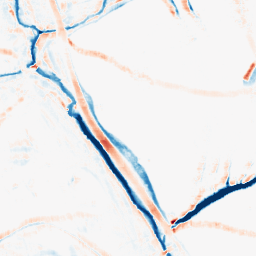
Category: morphological
Decomposition family: morphological_rect
Decomposition parameters: operation: average
width: 10
height: 10
Upsampling method: bilinear
Upsampling parameters: scale: 2
Upsampling scale: 2